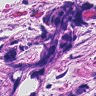
Metastatic tissue present: yes